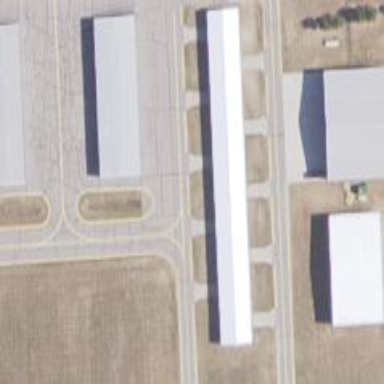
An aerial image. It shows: View of taxiway at the airport.